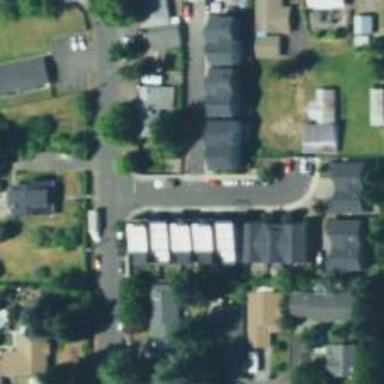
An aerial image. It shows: Residential road with sidewalk on the left side.